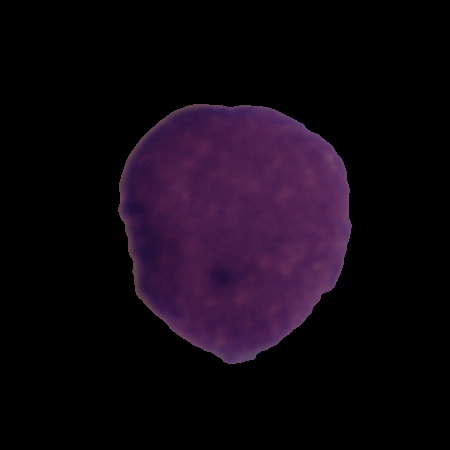
Label: healthy